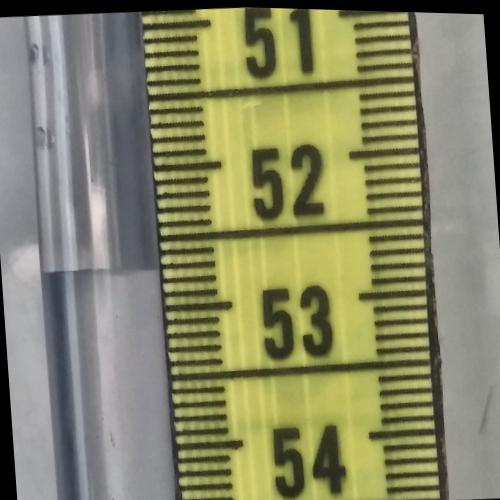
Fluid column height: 52.7 cm